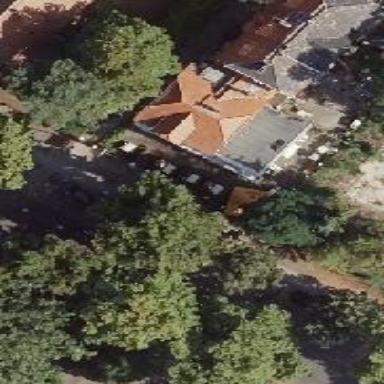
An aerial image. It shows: Restaurant.